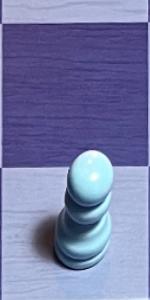
Label: Pawn_White